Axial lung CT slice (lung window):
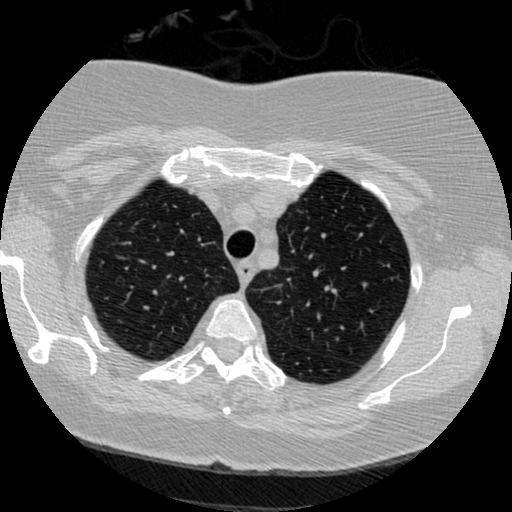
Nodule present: no